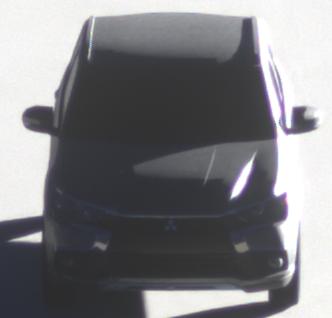
Make: Mitsubishi
Model: Outlander 2.0 Plug-In Hybrid
Detailed model: Outlander (III) Plug-In Hybrid
Model produced from: 2015/10
Model produced until: 2018/08
Doors: 5
Color: gray
Road condition: dry road
Daytime: sunrise or sunset
Contrast: high contrast